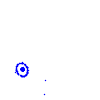
Particle: pion